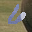
Label: 6